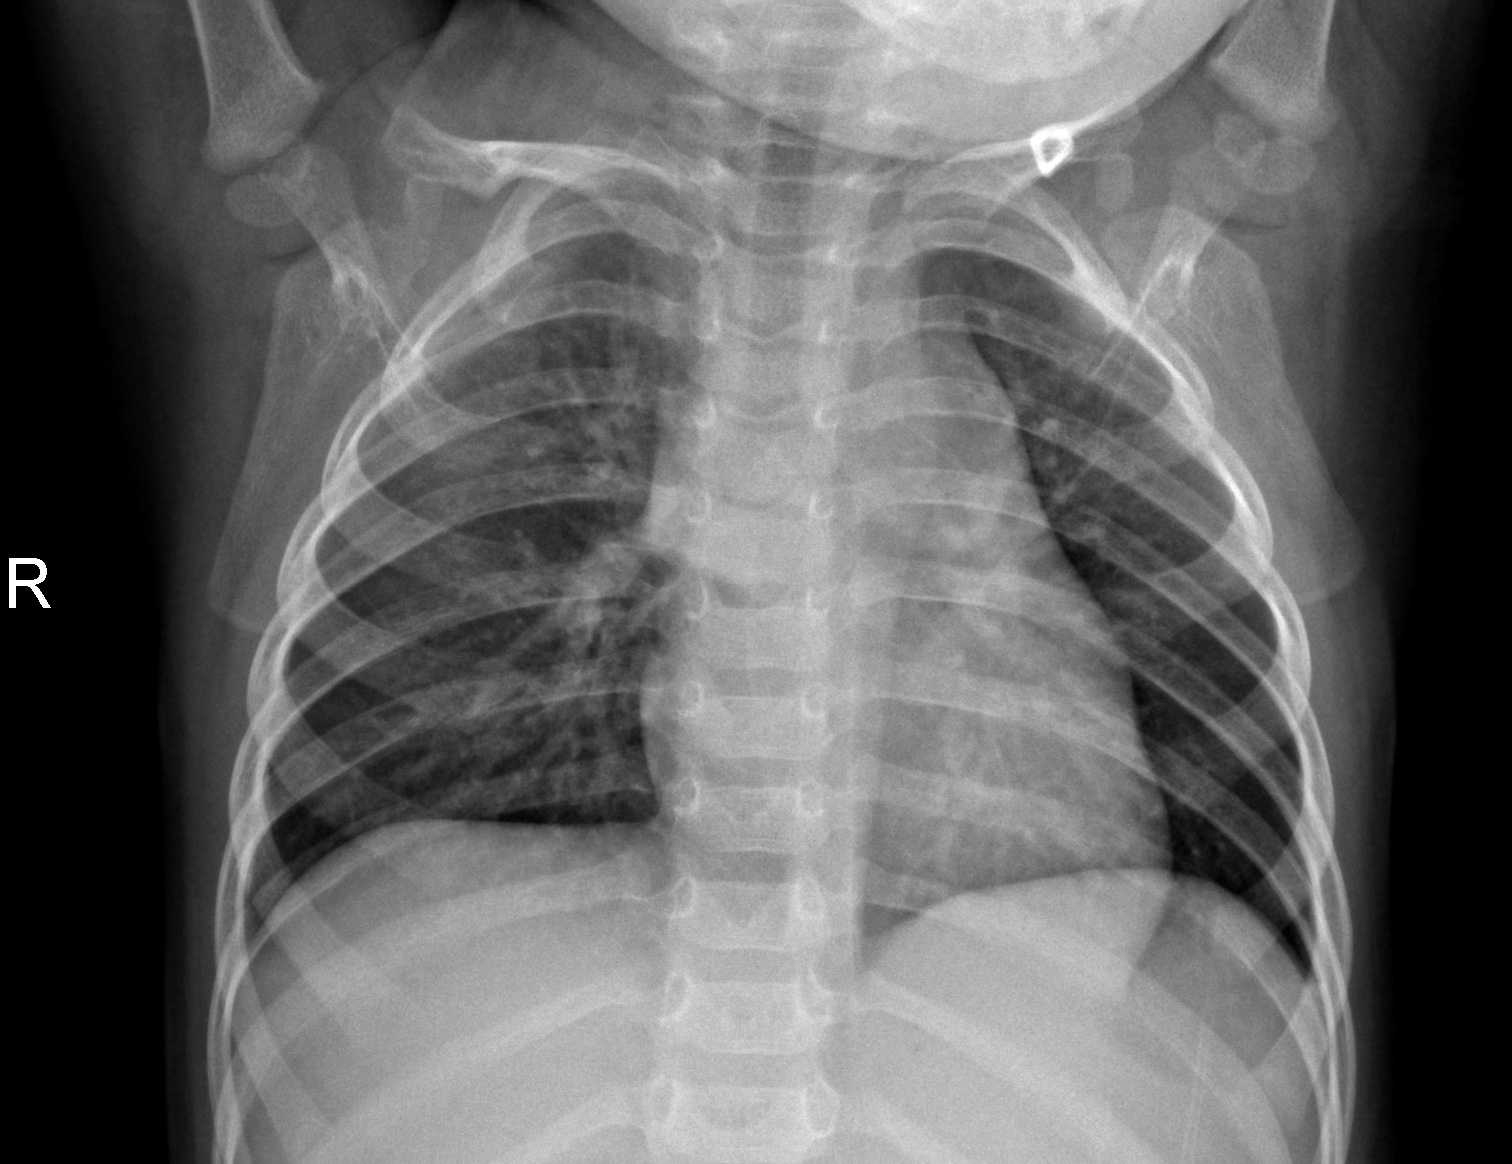
Diagnosis: NORMAL